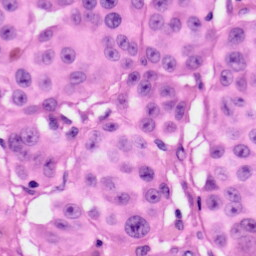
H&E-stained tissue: Skin